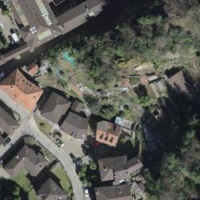
EUNIS habitat code: 54
Species observed at this site:
Erigeron karvinskianus